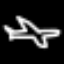
Label: airplane